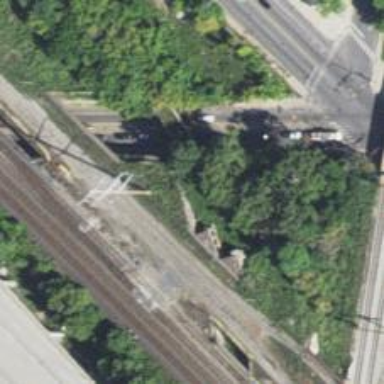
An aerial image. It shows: Abandoned railway.